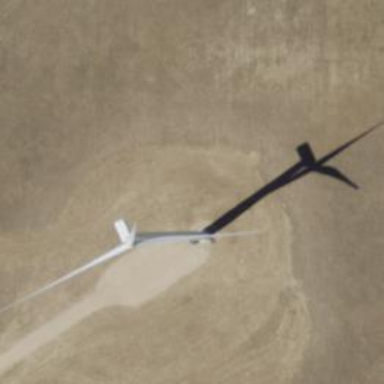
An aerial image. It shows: Wind generator powered by horizontal axis wind turbine.